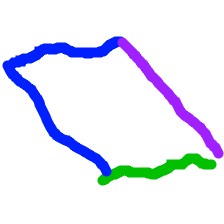
Shape: parallelogram